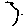
Label: hexagon